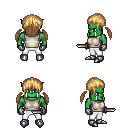
a pixel art fantasy rpg character, male body template, orc, green skin, white sleeveless shirt, white pants, light blonde twin-tailed hairstyle, metal gloves, metal boots, dagger, four views (front, back, left, right), 2x2 character sprite sheet, small pixel art, hard edges, no anti-aliasing